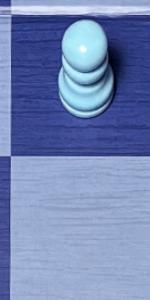
Label: Empty